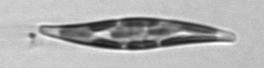
Label: Pleurosigma